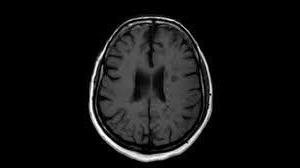
Label: notumor